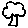
Label: tree